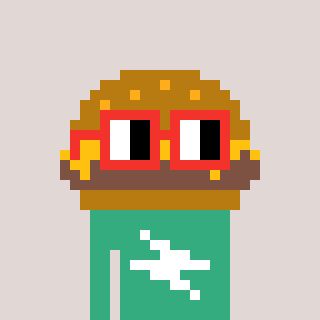
a pixel art character with square red glasses, a burger-shaped head and a teal-colored body on a warm background